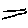
Label: line